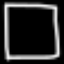
Label: square